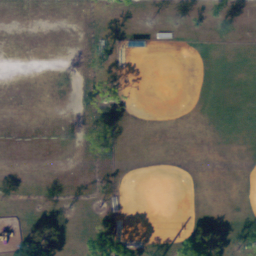
Label: baseball diamond